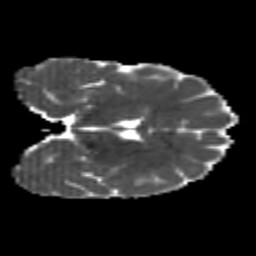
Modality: MD
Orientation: coronal
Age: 21
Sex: female
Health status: healthy
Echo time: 0.074 s